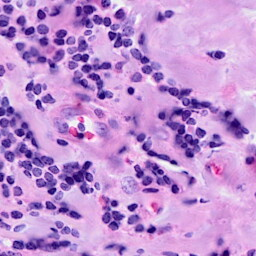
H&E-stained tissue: Breast